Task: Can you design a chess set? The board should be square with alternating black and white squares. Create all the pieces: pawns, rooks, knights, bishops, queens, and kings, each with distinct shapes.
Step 1342:
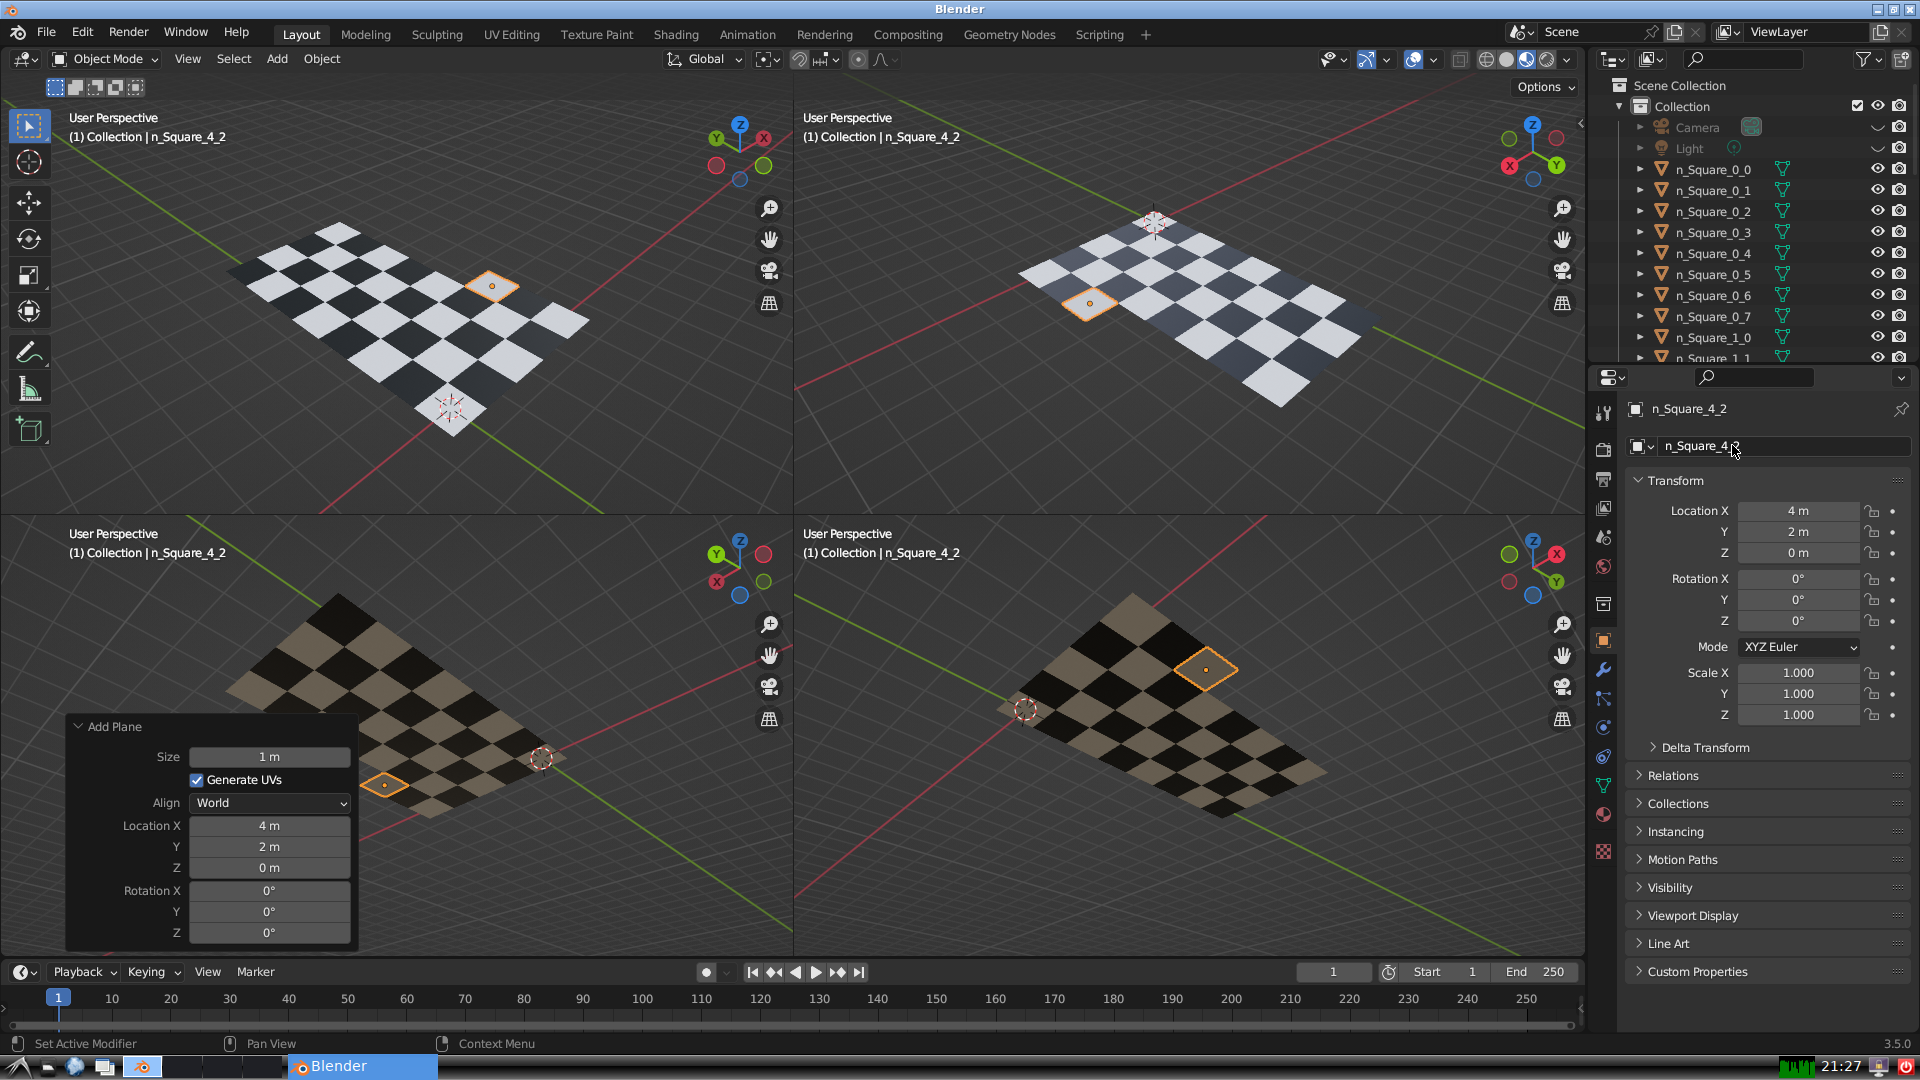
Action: {"mouse_move": [1603, 815]}